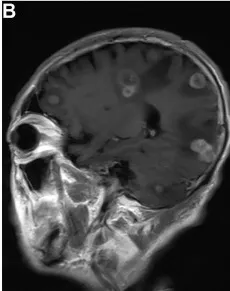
MRI of the dural and multiple brain metastases. (B) T1-weighted sagittal image shows lesions in the cerebellum, occipital lobe, parietal lobe, and frontal lobe.
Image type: radiology (mri)